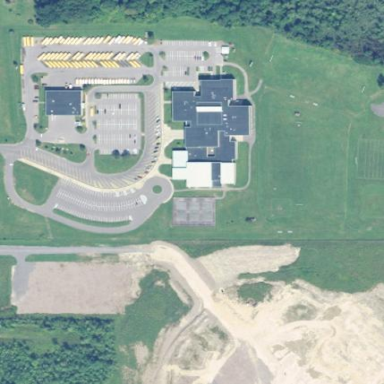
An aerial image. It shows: School.